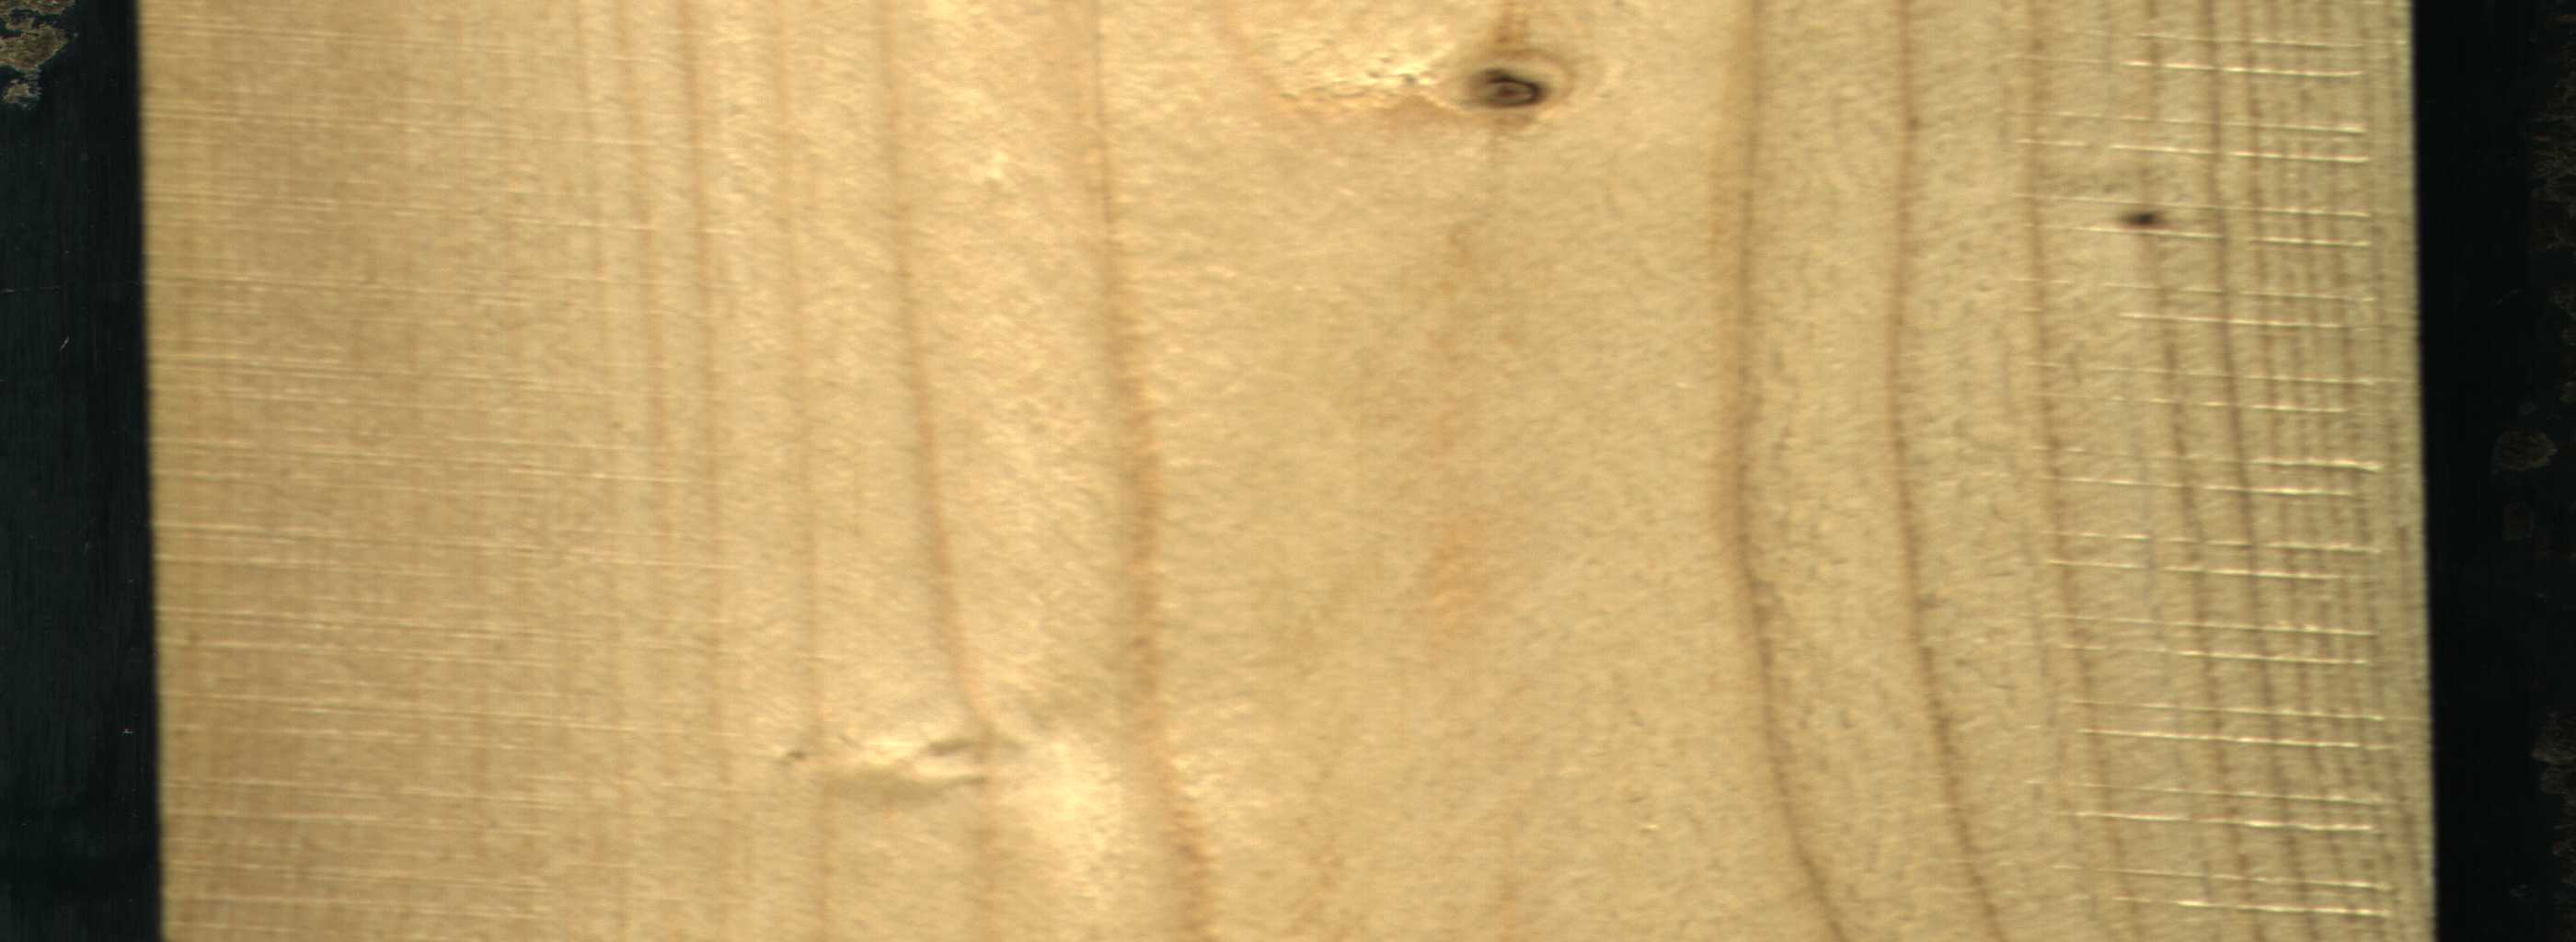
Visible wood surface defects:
Live_Knot
Live_Knot